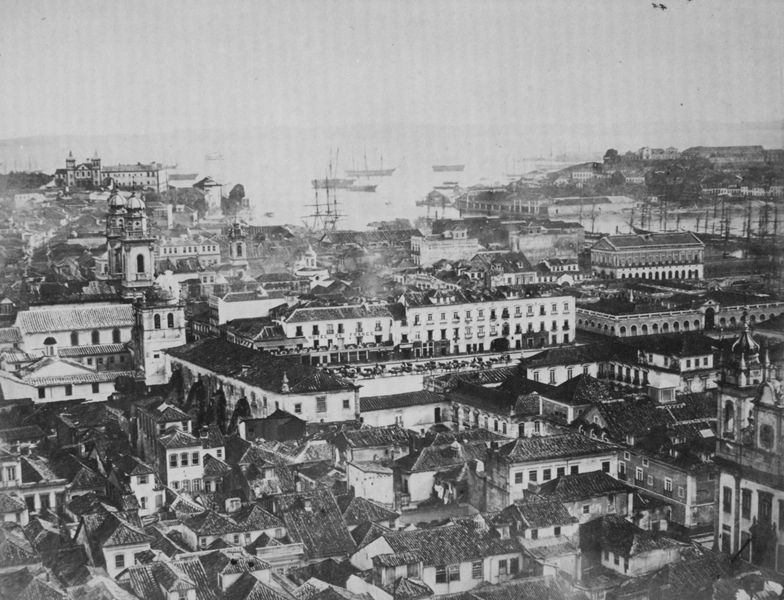
Titel: Das Zentrum von Rio de Janeiro
Künstler: Augusto Stahl
Standort: Rio de Janeiro
Institution: Sammlung Gilberto Ferrez
Schlagwörter: baum, himmel, meer, wasser, bäume, kirchturm, see, stadt, ufer, fenster, grau, schwarz, straße, weiss, zeichnung, dach, gebäude, haus, schloss, alt, barock, horizont, häuser, gewässer, kirche, rauch, wald, boot, boote, pferde, turm, schiff, schiffe, segel, segelschiffe, fassaden, italien, venedig, segelschiff, berge, dorf, dächer, kutsche, kutschen, platz, hafen, masten, bucht, segelboote, aufsicht, foto, fotografie, kirchen, photographie, straßen, türme, münchen, palast, palazzo, dom, schwarz weiss, kathedrale, photo, kaputt, mittelalter, fotographie, mittelmeer, kaserne, sizilien, altstadt, genua, turin, mailand, 1900, 1800, t+rme